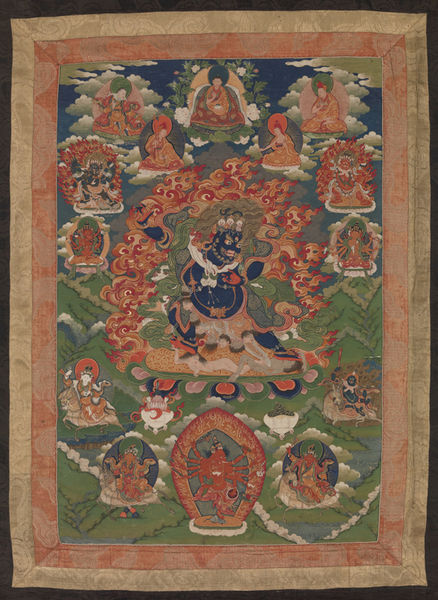
Titel: Guru Sengye Gra-grogs, Eighth Manifestation of Guru Padmasambhava
Standort: Amherst (Massachusetts, USA)
Institution: Mead Art Museum, Amherst College
Schlagwörter: blue, red, religious, white, black, carpet, dark, figures, gold, green, painting, sit, sitting, yellow, blanket, pattern, picture, tapestry, brown, cloud, clouds, gods, heaven, hell, mythology, sky, hills, landscape, mountain, mountains, orange, trees, forest, grass, frame, color, fabric, silk, animals, arms, leaves, design, prayer, square, religion, animal, cloth, horse, fire, god, godess, chinese, asian, dragon, china, miniature, flames, land, tan, dance, indian, textile, buddha, evil, myths, praying, flame, monster, spirits, india, image, embroidery, center, good and evil, tapastry, chines, halos, spirit, demon, asia, nine, edge, octopus, grain, dark blue, embroidered, good, deity, buddhism, hindu, lobster, weave, buddhist, vishnu, budha, krishna, nirvana, black figure, gire, sittint, dieties, diety, hinduism, shiva, 'green, mountatins, tapistry, buddism, buddaism, buddasism, reincarnation, buddsa, silk screen, mountaion, kali, krishan, buda